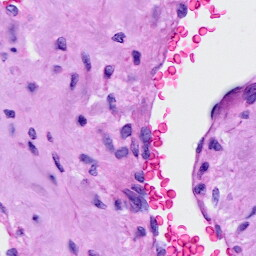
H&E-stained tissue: Cervix